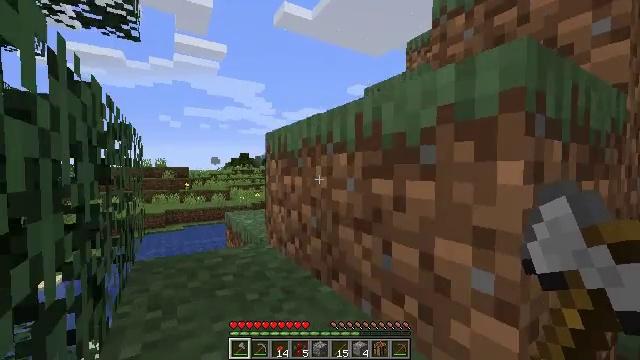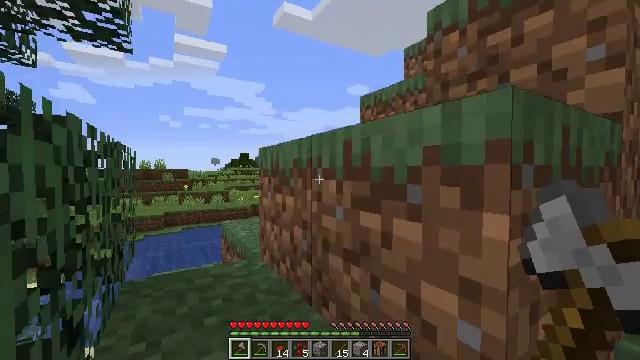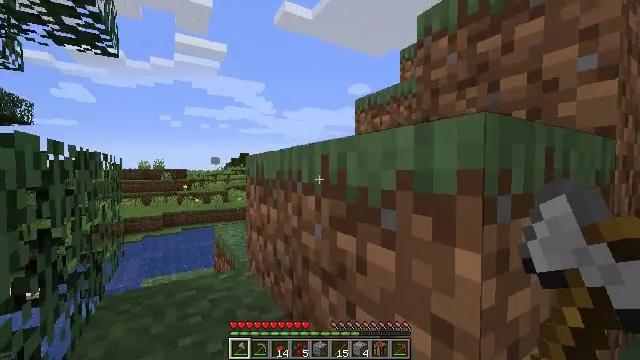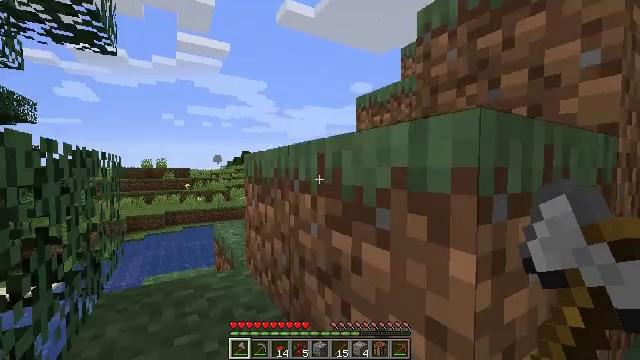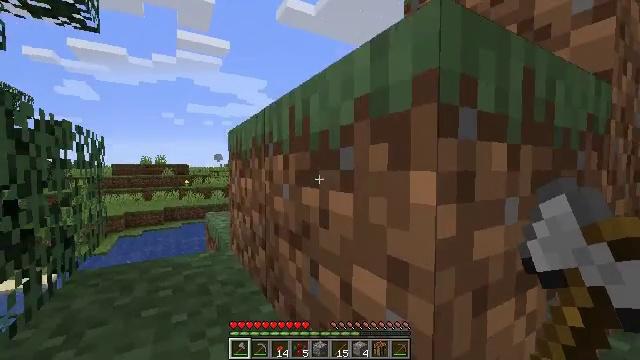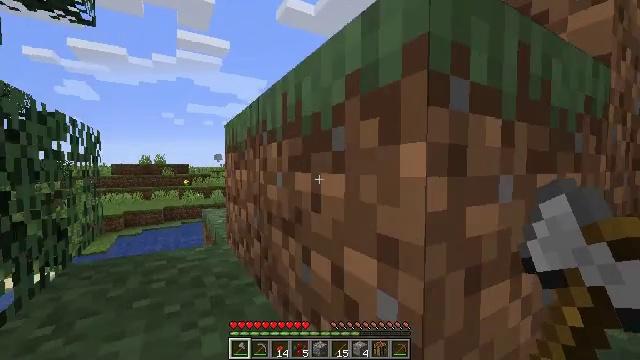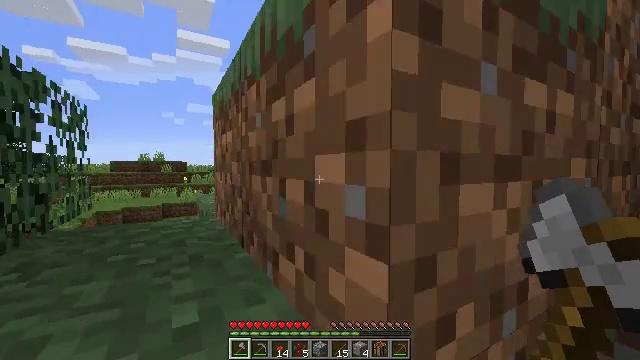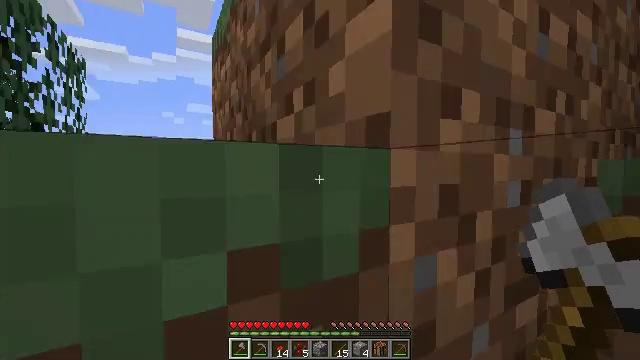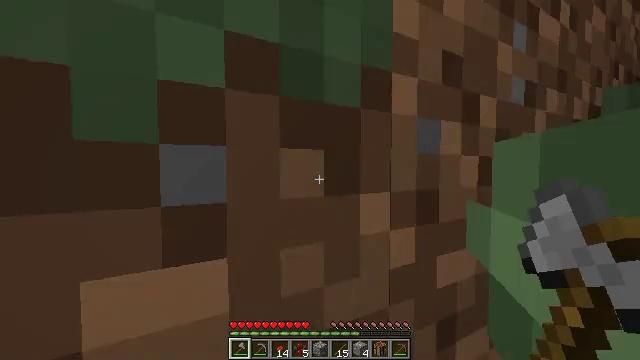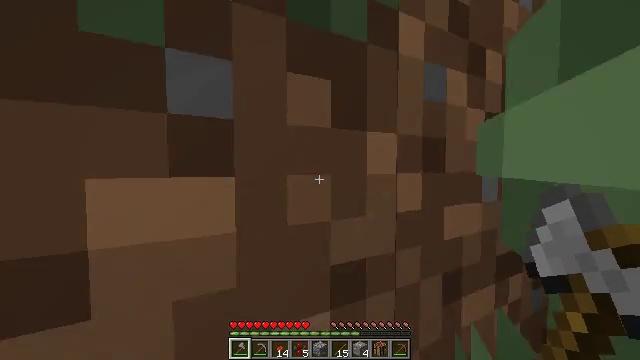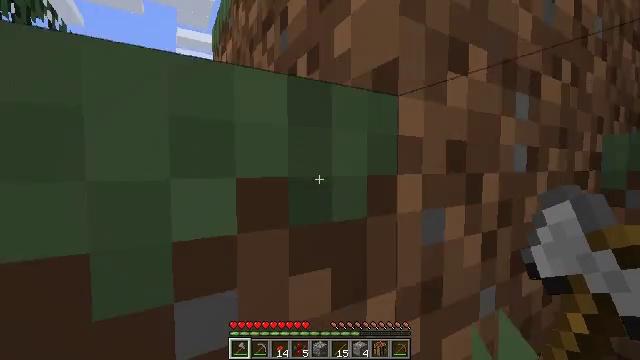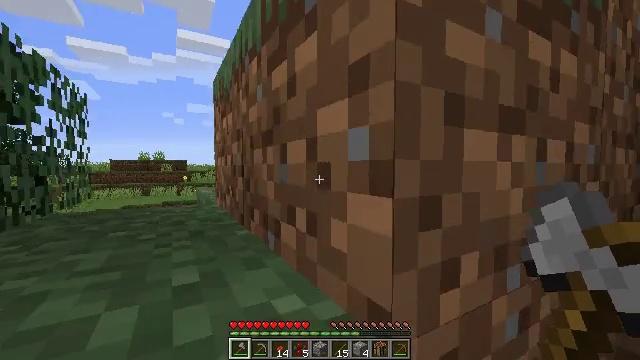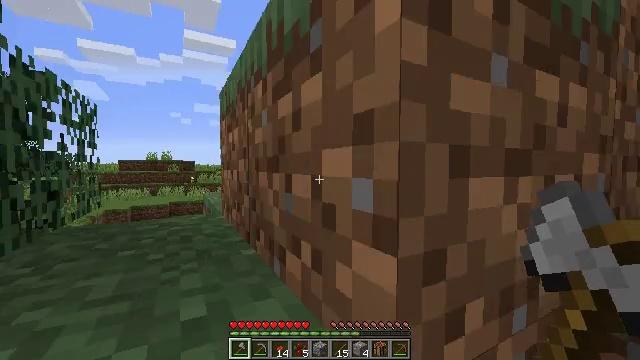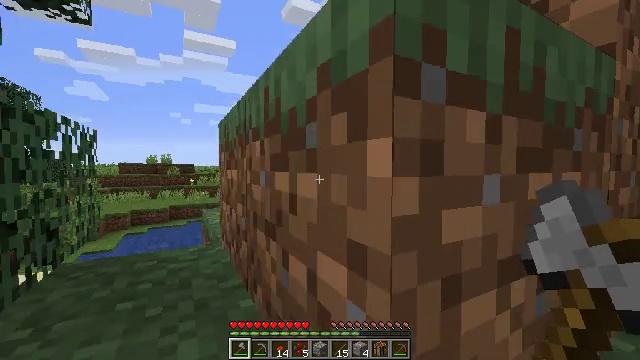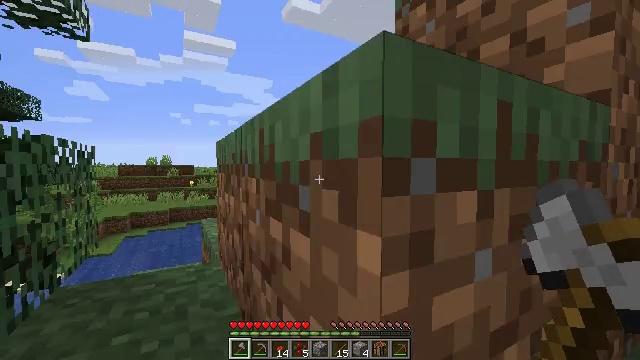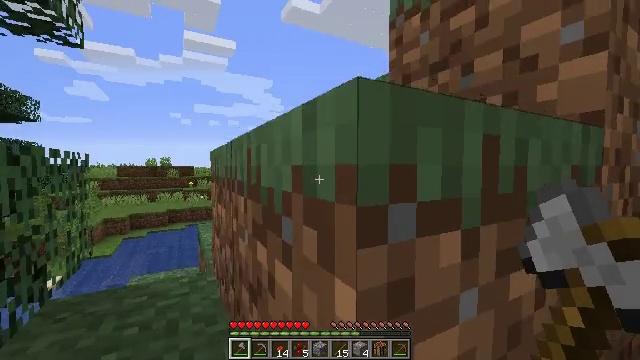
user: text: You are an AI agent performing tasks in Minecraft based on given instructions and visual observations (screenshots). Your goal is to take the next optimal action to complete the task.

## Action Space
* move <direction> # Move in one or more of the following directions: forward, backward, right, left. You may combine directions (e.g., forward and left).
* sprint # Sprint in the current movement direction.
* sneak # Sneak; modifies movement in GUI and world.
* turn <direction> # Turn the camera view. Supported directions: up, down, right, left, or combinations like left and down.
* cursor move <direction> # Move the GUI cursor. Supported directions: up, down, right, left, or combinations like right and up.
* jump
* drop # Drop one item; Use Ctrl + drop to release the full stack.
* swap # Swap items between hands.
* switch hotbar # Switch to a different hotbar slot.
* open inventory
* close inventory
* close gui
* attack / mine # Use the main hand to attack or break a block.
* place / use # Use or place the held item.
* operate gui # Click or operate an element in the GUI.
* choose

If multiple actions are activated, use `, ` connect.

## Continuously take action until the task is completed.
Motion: motion action
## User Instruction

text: Mine the dandelion from the ground.
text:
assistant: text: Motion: move forward, jump
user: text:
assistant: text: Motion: move forward, jump
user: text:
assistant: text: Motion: move forward
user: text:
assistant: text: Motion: move forward
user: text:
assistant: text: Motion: move forward
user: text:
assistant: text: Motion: move forward
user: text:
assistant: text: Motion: move forward
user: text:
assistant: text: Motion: move forward
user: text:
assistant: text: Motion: move forward
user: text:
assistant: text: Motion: move forward, jump
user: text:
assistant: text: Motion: move forward, jump
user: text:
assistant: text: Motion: move forward, turn left, jump
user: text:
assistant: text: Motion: move forward
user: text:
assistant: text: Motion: move forward
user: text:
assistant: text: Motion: move forward
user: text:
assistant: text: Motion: move forward
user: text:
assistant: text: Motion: move forward
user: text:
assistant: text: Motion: move forward, turn right
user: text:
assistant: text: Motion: move forward, turn right and down
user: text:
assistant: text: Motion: move forward, turn right and down
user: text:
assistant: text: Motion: move forward, turn right
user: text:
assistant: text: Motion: move forward
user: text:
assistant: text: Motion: move forward
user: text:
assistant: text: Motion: move forward
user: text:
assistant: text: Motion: move forward, turn left
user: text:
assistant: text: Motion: move forward, turn left
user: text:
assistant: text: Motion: move forward
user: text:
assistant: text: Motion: move forward, jump
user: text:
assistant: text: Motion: move forward, turn left, jump
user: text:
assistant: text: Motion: move forward, turn left and up